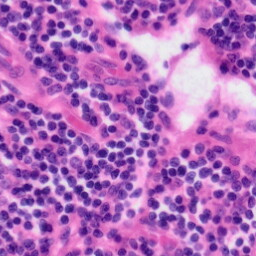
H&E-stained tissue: Tonsil